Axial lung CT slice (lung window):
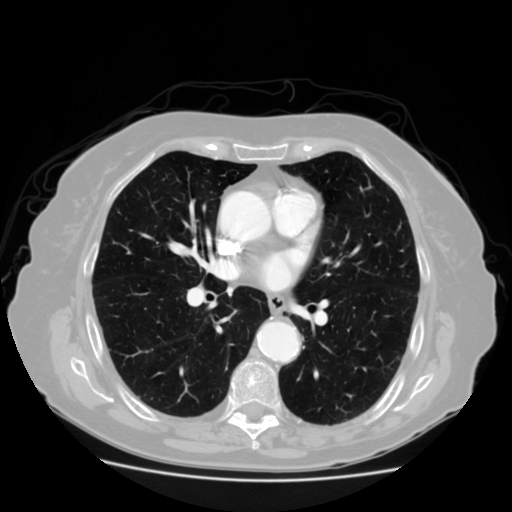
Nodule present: no